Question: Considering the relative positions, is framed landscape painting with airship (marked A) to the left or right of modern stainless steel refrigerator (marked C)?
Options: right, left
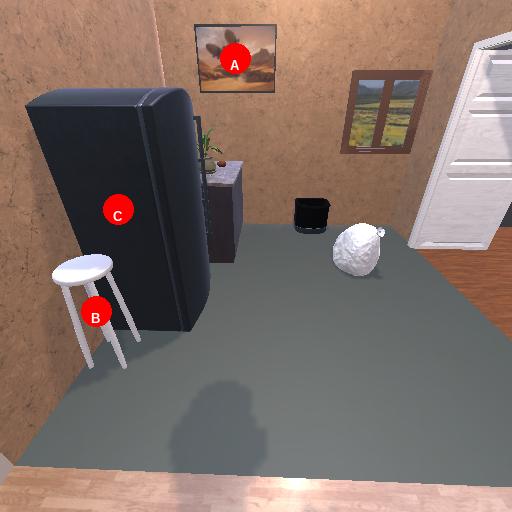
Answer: right